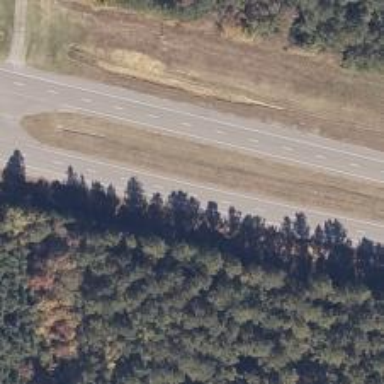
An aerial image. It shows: Secondary dual-carriageway road with asphalt surface.